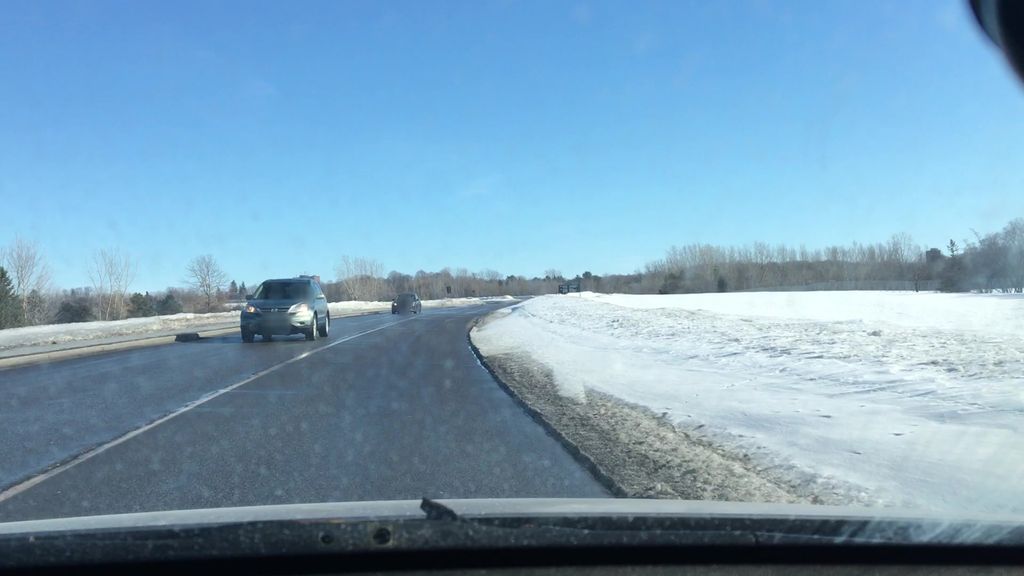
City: ottawa-gatineau